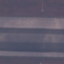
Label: AnnualCrop